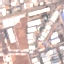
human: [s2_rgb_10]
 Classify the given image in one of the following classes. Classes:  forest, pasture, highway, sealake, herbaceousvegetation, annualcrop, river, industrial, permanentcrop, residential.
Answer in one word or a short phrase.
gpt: Industrial